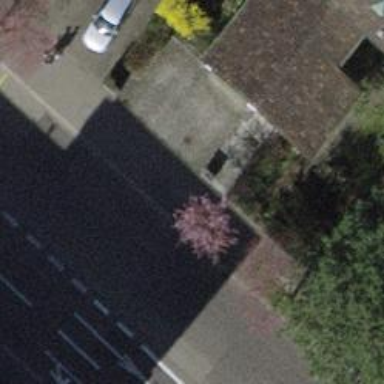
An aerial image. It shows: Avenue lined with trees.